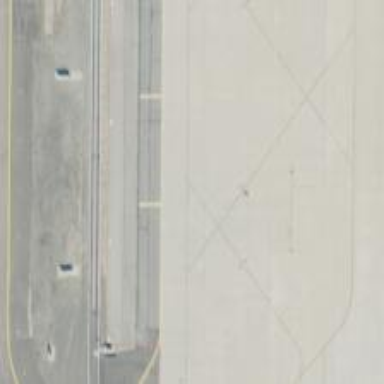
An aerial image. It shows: Image of taxiway at airport.